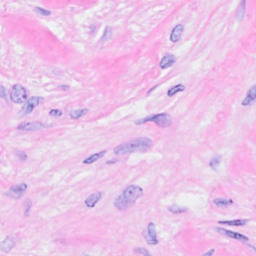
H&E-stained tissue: Breast